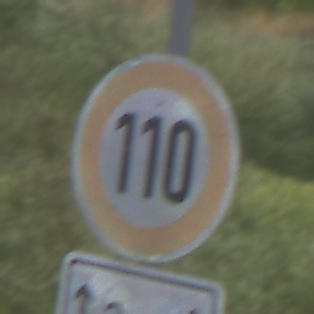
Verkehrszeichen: Geschwindigkeit110
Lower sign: LaengeEinerStrecke2
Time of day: Midday
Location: Outdoor (Nature)
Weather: PartlyCloudy
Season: NotSpecified
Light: Natural